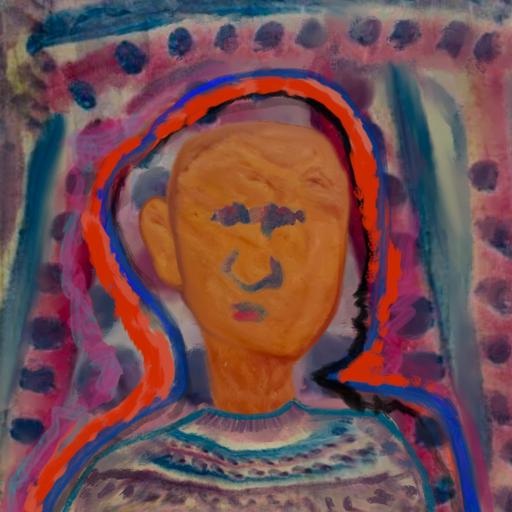
Background: HillGirl, Head And Neck Front: Pious_Lady, Face Front: In_The_Sun, Bust: HillGirl, Hair Front: Experience, Head Accessory: Blank, Second Necklace: Blank, Necklace: Blank, Baby: Blank